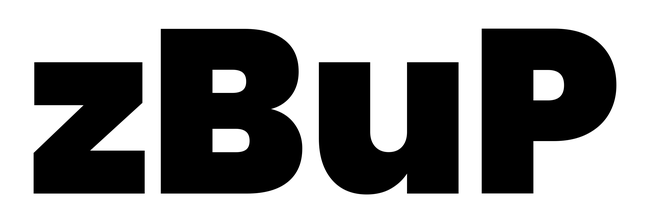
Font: Poppins-Black